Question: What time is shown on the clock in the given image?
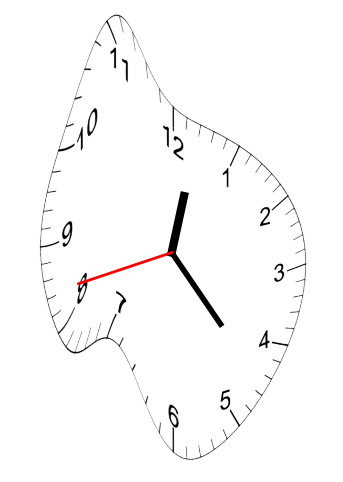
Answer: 12:22:42